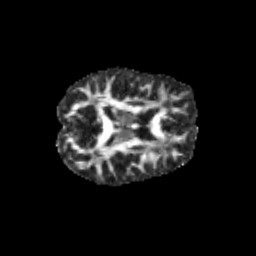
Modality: FA
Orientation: axial
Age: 12
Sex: female
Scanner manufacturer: siemens
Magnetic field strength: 3 T
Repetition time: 3.8 s
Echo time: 0.07 s